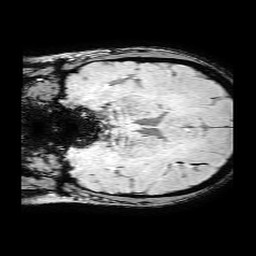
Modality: SWI
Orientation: coronal
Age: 35
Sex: female
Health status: ill
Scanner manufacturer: philips
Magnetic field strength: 3 T
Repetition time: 0.031 s